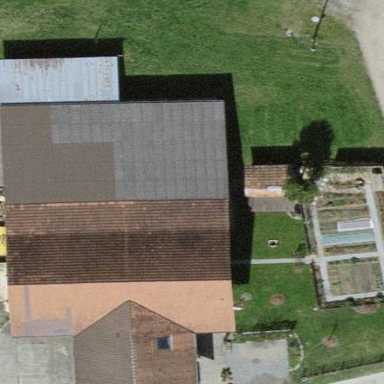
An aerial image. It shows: Farm building.